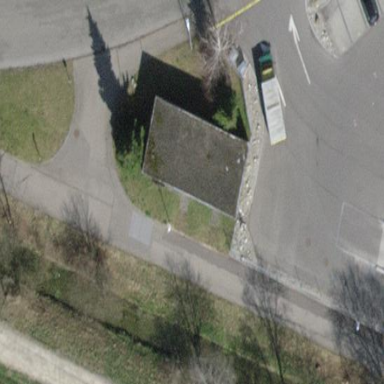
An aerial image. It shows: Flat-roofed building.